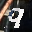
Label: 9